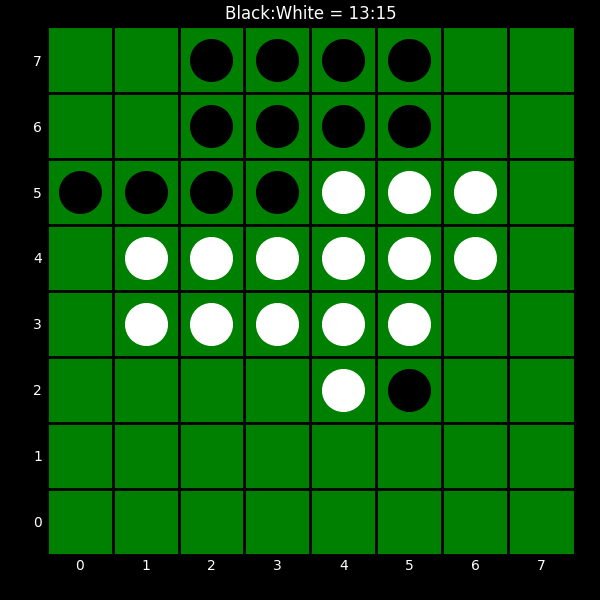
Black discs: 13
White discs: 15